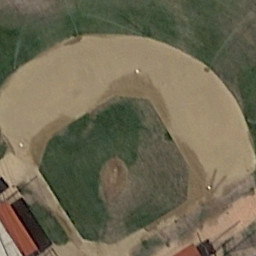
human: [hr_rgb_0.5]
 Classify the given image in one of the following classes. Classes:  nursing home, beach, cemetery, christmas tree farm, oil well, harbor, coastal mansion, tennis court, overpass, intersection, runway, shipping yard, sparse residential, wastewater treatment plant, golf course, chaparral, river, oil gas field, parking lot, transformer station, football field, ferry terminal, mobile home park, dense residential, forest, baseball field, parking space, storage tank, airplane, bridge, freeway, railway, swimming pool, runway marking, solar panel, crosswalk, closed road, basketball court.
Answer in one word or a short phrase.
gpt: baseball field